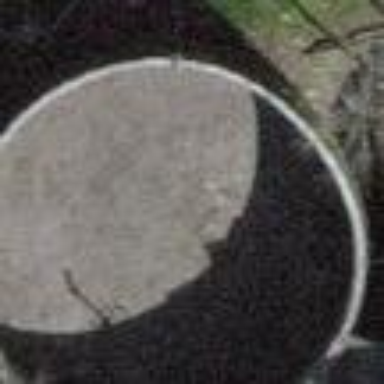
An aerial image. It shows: Storage tank with man-made structure.